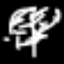
Label: leaf